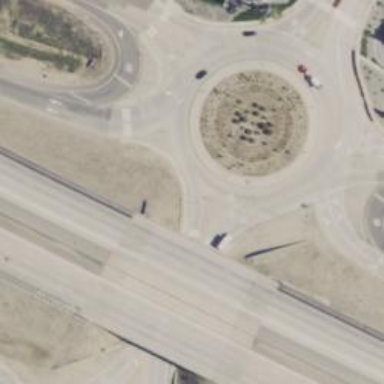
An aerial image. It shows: Secondary road around roundabout.